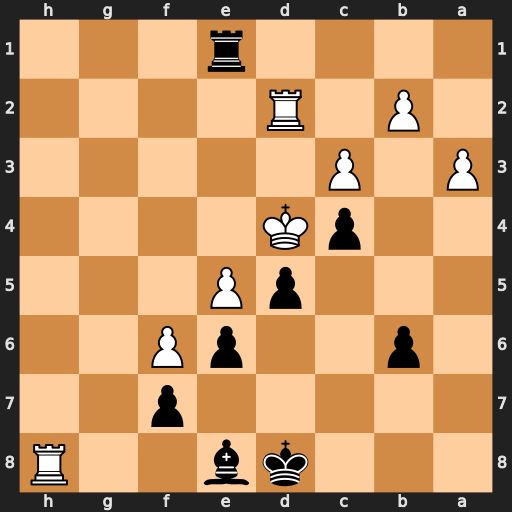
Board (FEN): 3kb2R/5p2/1p2pP2/3pP3/2pK4/P1P5/1P1R4/4r3
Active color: b
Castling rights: -
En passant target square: -
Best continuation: Re4#